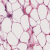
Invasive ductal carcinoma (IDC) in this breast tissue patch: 0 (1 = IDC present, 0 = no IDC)